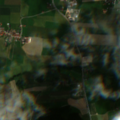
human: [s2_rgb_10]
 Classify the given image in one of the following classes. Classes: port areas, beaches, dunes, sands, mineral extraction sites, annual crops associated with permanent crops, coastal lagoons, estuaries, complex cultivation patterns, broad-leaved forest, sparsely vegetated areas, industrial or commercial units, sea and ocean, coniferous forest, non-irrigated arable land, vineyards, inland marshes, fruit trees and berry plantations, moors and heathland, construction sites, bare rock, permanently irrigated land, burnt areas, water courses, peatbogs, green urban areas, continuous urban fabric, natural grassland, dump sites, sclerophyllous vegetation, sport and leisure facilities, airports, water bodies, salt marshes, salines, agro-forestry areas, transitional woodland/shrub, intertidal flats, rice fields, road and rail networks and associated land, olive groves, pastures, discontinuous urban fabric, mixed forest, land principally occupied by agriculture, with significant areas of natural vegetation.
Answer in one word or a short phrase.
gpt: discontinuous urban fabric, non-irrigated arable land, pastures, complex cultivation patterns, land principally occupied by agriculture, with significant areas of natural vegetation, coniferous forest